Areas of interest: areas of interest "Park and greenspace"
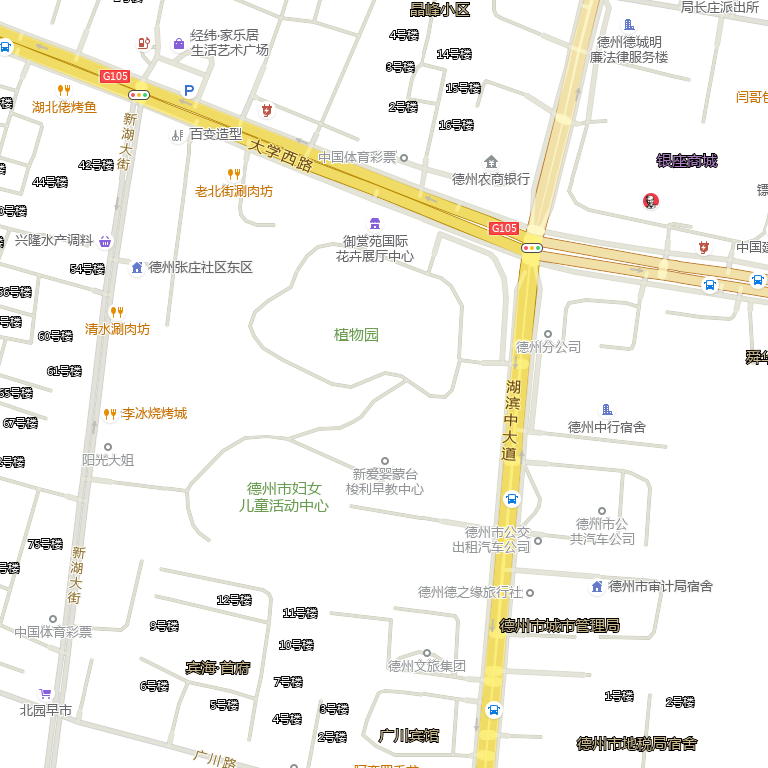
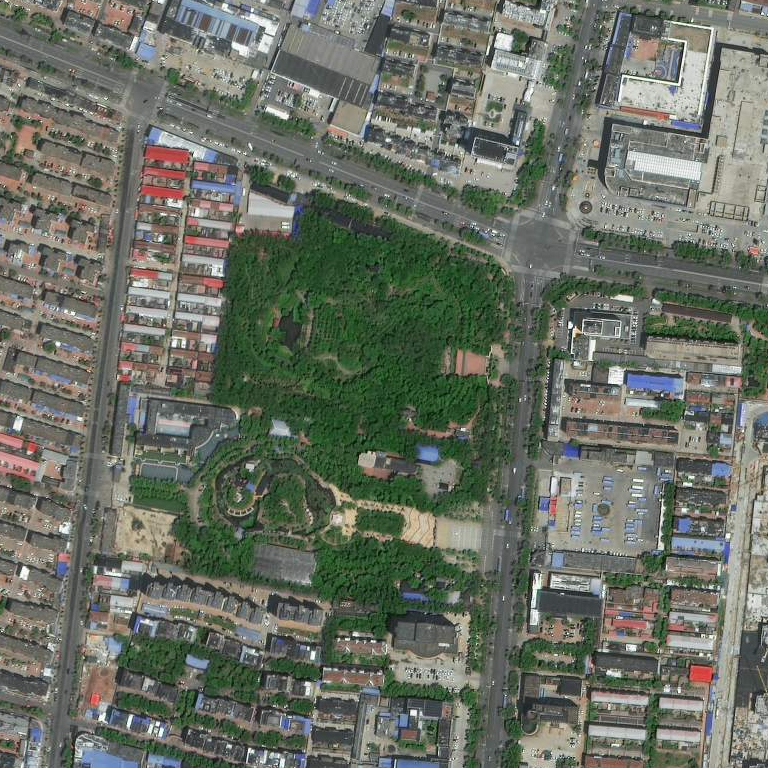